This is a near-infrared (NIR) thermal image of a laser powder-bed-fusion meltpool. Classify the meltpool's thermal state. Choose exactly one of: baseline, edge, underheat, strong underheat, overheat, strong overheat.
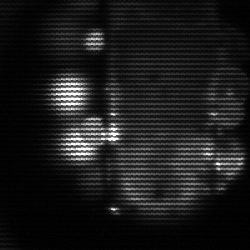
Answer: strong underheat